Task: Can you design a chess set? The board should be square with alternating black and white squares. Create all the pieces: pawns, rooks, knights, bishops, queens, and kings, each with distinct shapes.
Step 2633:
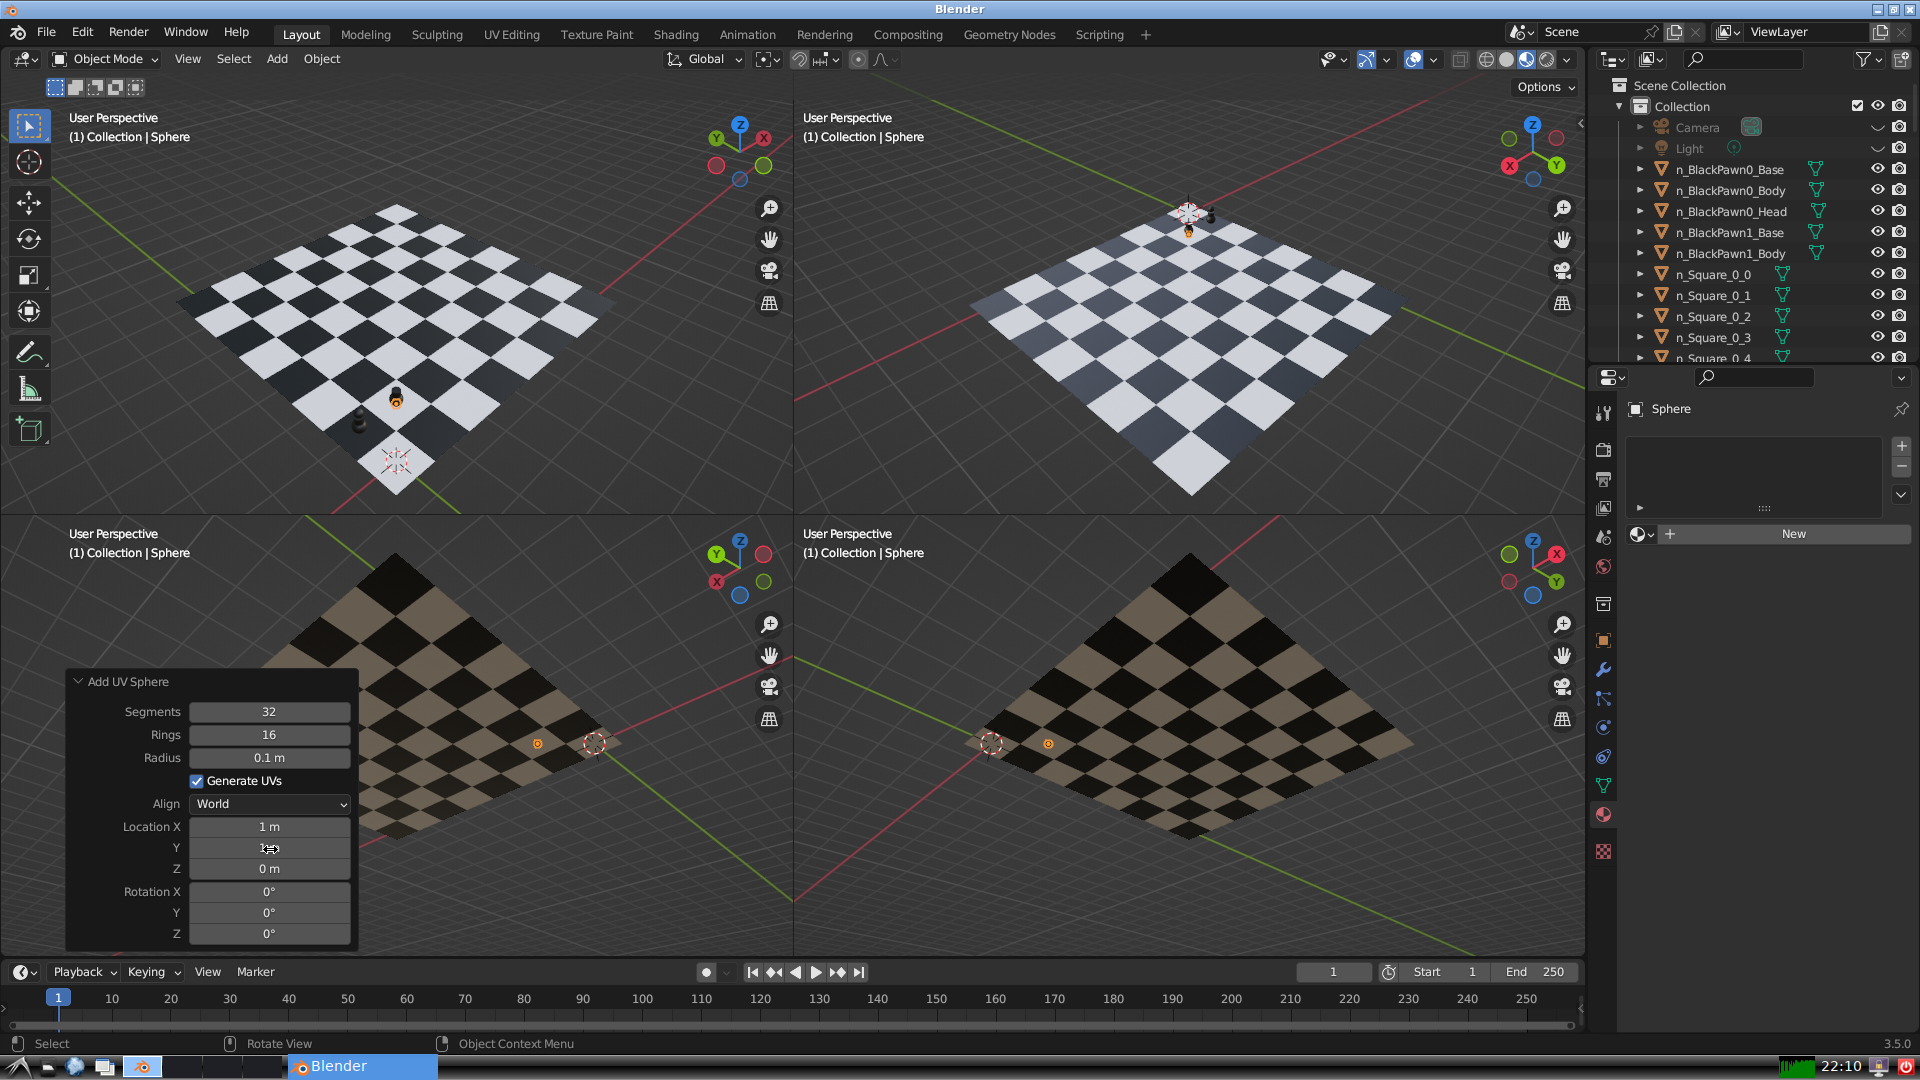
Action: {"mouse_move": [270, 867]}